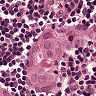
Metastatic tissue present: yes